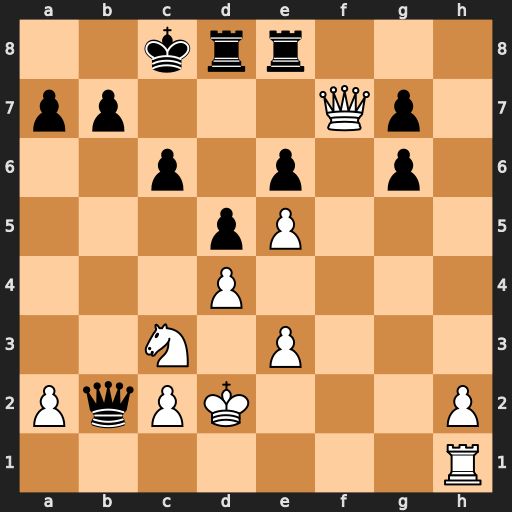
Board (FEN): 2krr3/pp3Qp1/2p1p1p1/3pP3/3P4/2N1P3/PqPK3P/7R
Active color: w
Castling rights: -
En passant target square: -
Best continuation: Rb1 Qxb1 Nxb1